Question: I have created a application using Phonegap 2.9.0 .The Build which is running all the android phone version less than 4.0. When i instal in Android 4+ devices it shows blank screen.The same build works fine with ios all versions.Here the
'''
<!DOCTYPE HTML><html lang=en-US>
<head>
<meta http-equiv=Cache-control content=no-cache />
<meta name=format-detection content="telephone=no"/>
<meta name=apple-mobile-web-app-capable content=yes />
<title></title>
<link rel="stylesheet" href="resources/css/sencha-touch.css" />
<link rel="stylesheet" href="resources/css/app.css" />
<link href="resources/css/mobiscroll.min.css" rel="stylesheet" type="text/css" />
<script src="libraries/sencha/sencha-touch-all.js" defer></script>
<script src="libraries/jquery/jquery.1.10.1.js" defer></script>
<script src="libraries/mobiscroll/mobiscroll.min.js" type="text/javascript" defer></script>
<script src="app/views/app.js" defer></script>
<script src="app/views/JSfunctions.js" defer></script>
<script type="text/javascript" src="app/views/cordova.js"></script>
</head>
<body>
</body>
'''
Here the explore snap

What change requires to run in android 4.0+ devices.Pelase help me to solve this issue
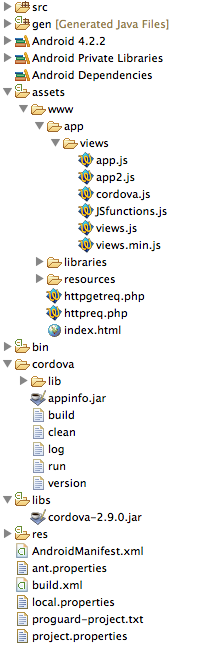
Answer: Try this
'''
<!DOCTYPE HTML><html lang=en-US>
<head>
<meta http-equiv=Cache-control content=no-cache />
<meta name=format-detection content="telephone=no"/>
<meta name=apple-mobile-web-app-capable content=yes />
<title></title>
<link rel="stylesheet" href="resources/css/sencha-touch.css" />
<link rel="stylesheet" href="resources/css/app.css" />
<link href="resources/css/mobiscroll.min.css" rel="stylesheet" type="text/css" />
<script src="libraries/sencha/sencha-touch-all.js" defer></script>
<script src="libraries/jquery/jquery.1.10.1.js" defer></script>
<script src="libraries/mobiscroll/mobiscroll.min.js" type="text/javascript" defer></script>
<script type="text/javascript" src="app/views/cordova.js"></script>
<script src="app/views/app.js" defer></script>
<script src="app/views/JSfunctions.js" defer></script>
</head>
<body>
</body>
'''